Aerial crown-view tile of a tropical tree (Barro Colorado Island, Panama), acquired 20240716:
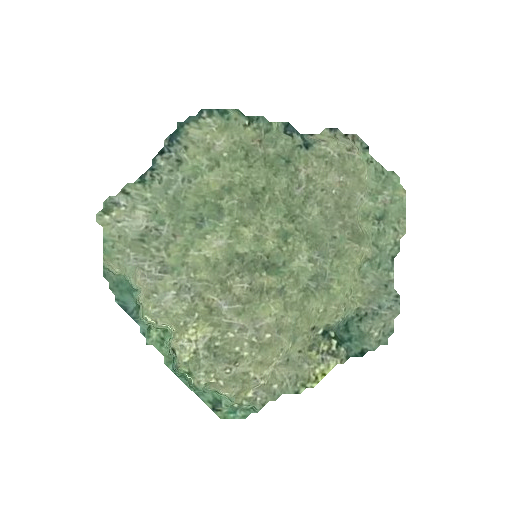
Species: Virola surinamensis
GBIF accepted scientific name: Virola surinamensis
Crown area: 106.185 m²